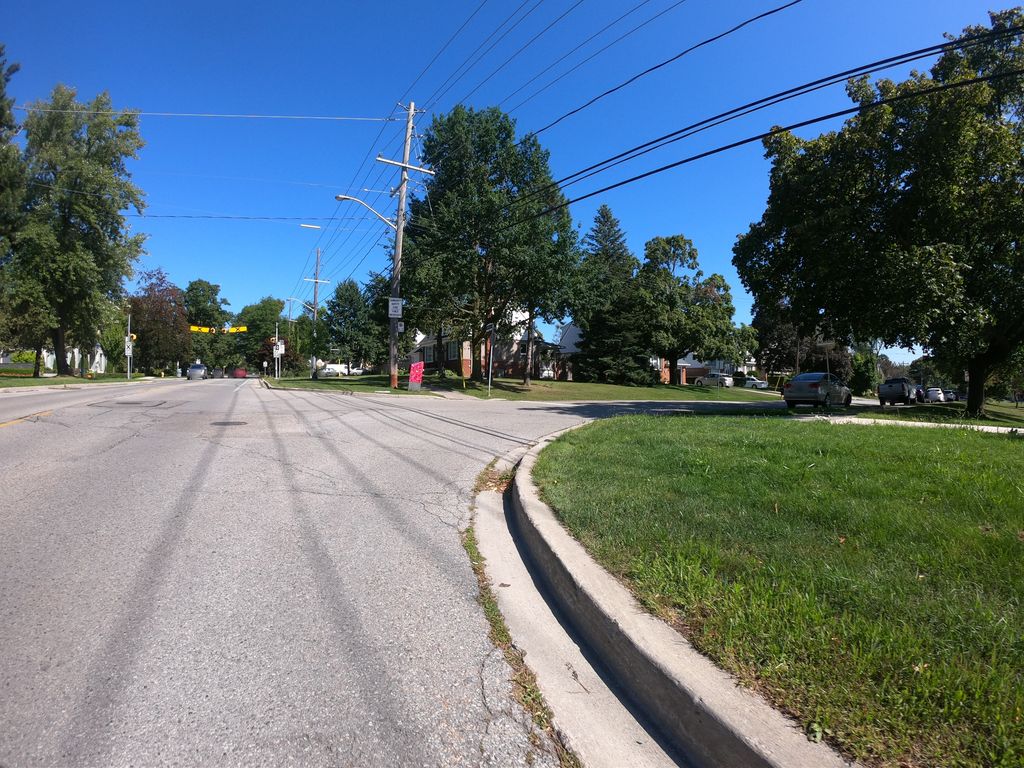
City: toronto